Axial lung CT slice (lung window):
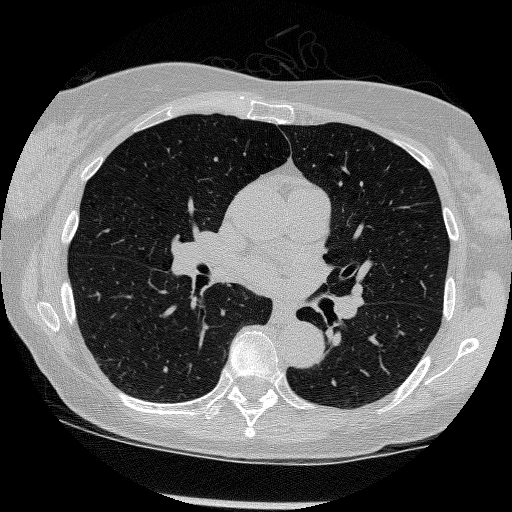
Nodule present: no